Question: Morning,
We have a script for spliting the data we get from a mysql database (based on this answer: <URL>.
The current image can clarify the problem if it has become abundantly clear, and also a link to the code we think is wrong. We have reviewed but we are not able to find out what the problem.. :/
the code: <URL>

Thanks in advance.
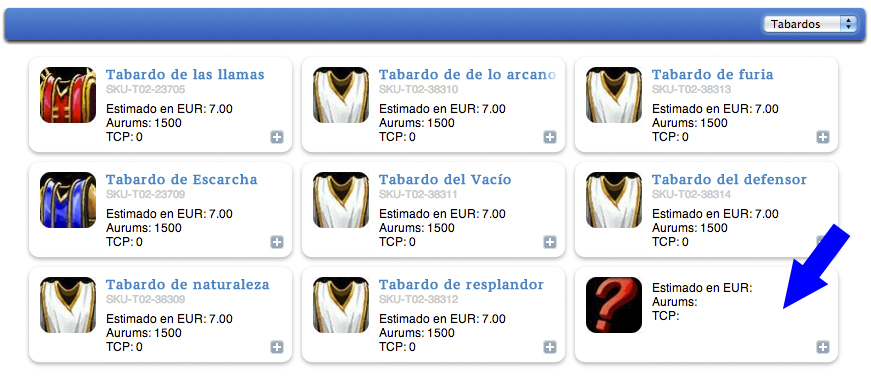
Answer: The queickest fix is that you need a "<URL>" in the inner loop.
'''
for ($i=0; $i < count($data)/3; $i++){
for ($j=0; $j<3; $j++){
if (($i * 3) + $j >= count($data)) {
break;
}
'''
Note that you should save a fractional bit of computing power by storing count($data) in a variable - unless you expect the count to change.
'''
$countOfData = count($data);
for ($i=0; $i < $countOfData/3; $i++){
for ($j=0; $j<3; $j++){
if (($i * 3) + $j >= $countOfData) {
break;
}
'''